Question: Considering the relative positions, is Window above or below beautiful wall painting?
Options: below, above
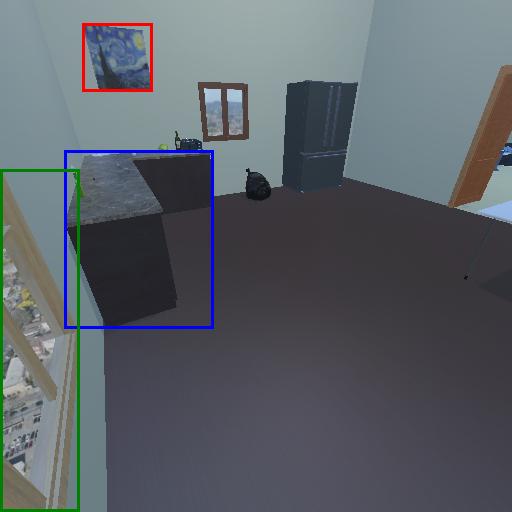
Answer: below